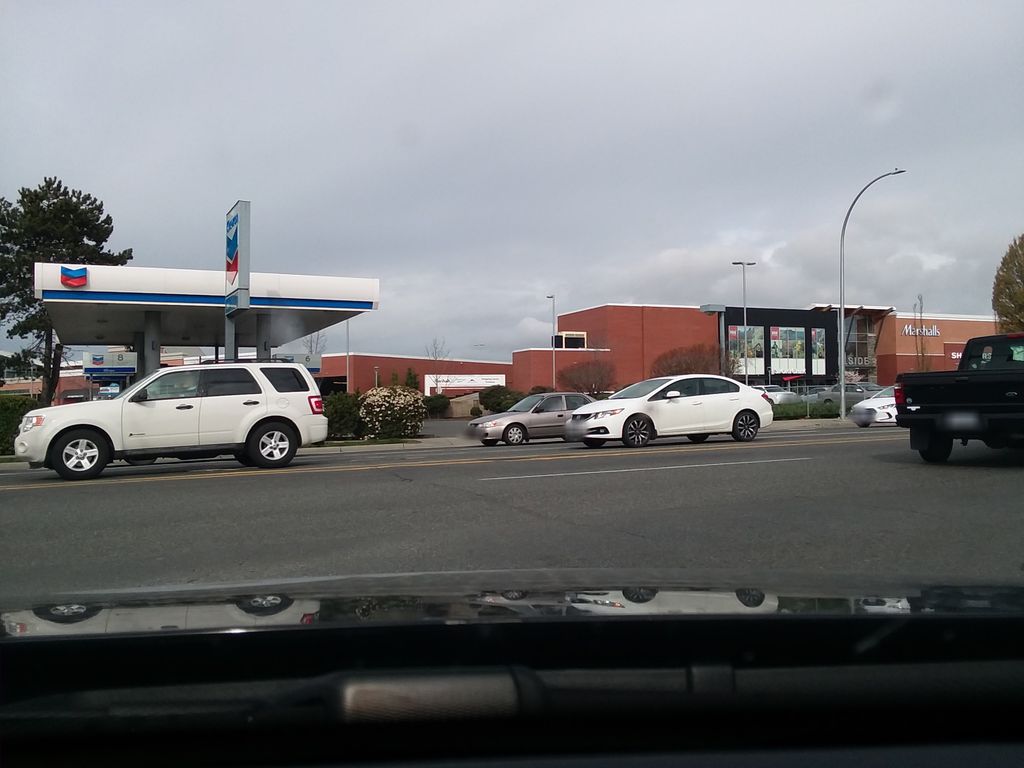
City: victoria